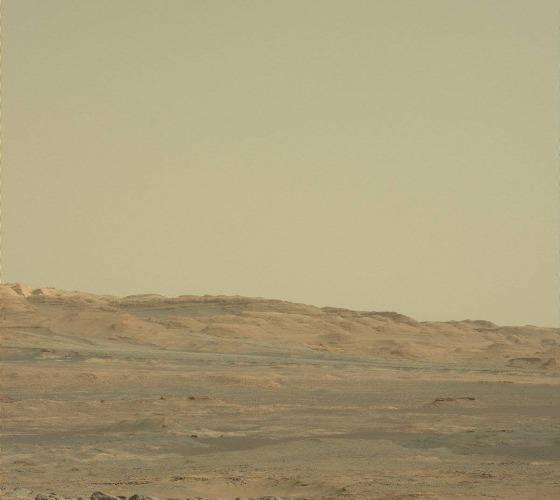
Terrain classes present: Bedrock, Gravel / Sand / Soil, Sky / Distant Mountains